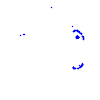
Particle: proton